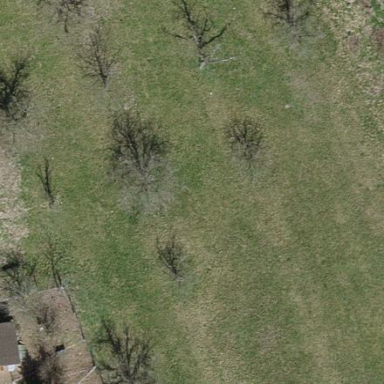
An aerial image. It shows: Orchard.